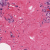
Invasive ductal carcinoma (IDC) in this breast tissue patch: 0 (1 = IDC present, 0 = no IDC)